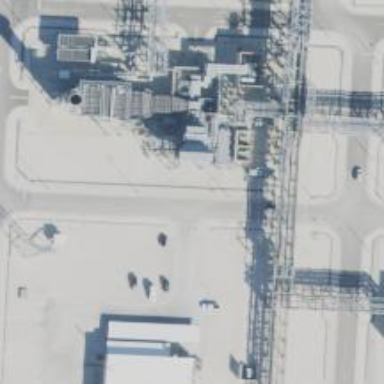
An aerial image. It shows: Industrial area with power plant.